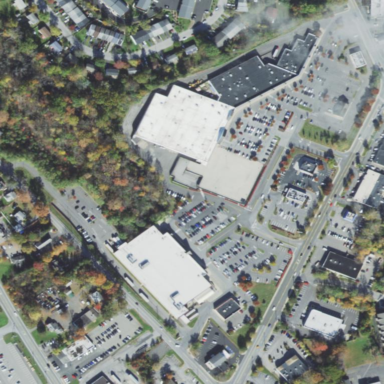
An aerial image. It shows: Retail area.